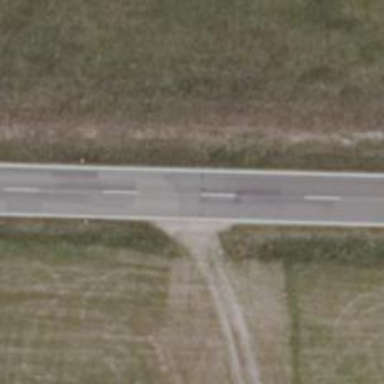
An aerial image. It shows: Secondary road with asphalt surface.